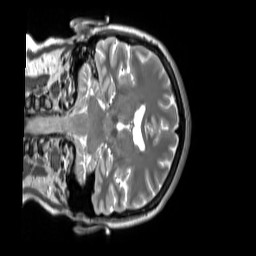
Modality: T2w
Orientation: coronal
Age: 44
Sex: female
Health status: ill
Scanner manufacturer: siemens
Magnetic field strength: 3 T
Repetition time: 2.8 s
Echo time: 0.326 s